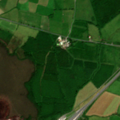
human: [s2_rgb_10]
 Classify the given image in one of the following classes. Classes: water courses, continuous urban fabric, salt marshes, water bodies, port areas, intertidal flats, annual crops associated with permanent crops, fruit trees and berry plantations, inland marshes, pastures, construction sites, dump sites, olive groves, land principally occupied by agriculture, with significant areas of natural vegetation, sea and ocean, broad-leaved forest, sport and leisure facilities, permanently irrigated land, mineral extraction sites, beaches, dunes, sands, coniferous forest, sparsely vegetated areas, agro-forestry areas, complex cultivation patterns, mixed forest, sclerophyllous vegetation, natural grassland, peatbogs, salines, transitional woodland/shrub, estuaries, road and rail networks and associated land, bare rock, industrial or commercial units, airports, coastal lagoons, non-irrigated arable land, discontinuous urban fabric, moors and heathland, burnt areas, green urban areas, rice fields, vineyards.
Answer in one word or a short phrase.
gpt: pastures, broad-leaved forest, coniferous forest, peatbogs